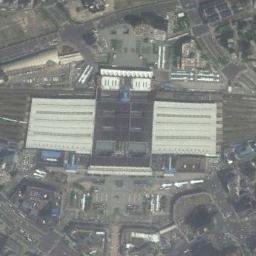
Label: railway_station